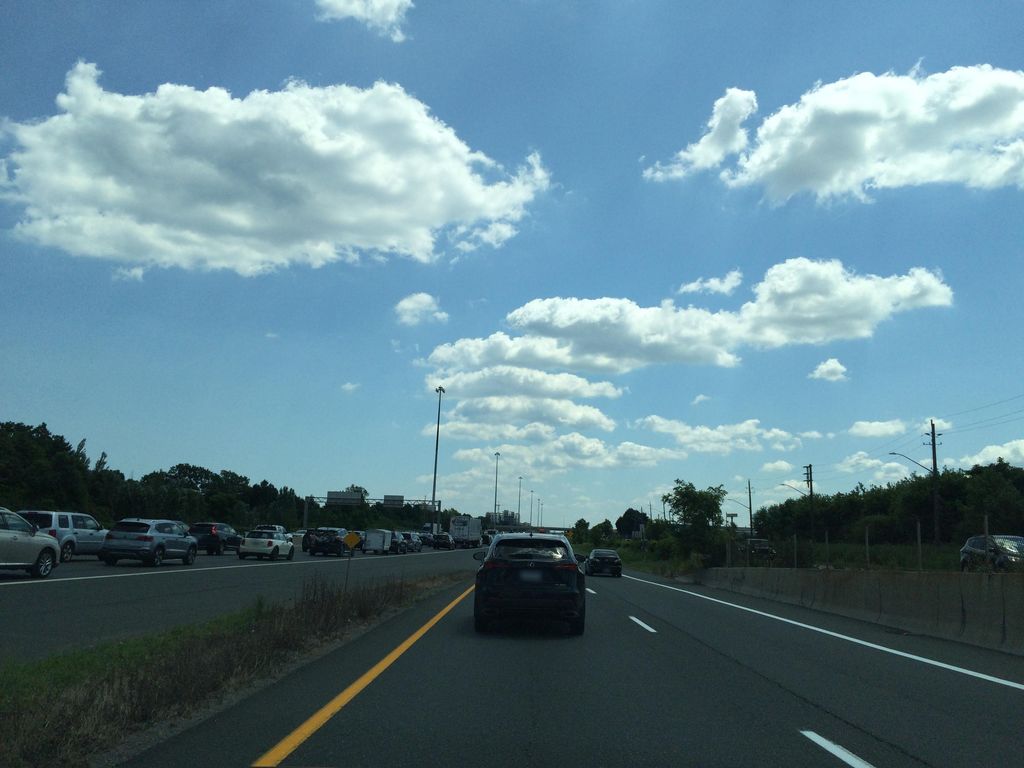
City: hamilton